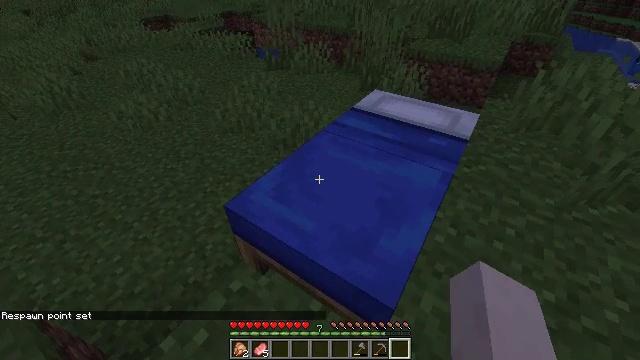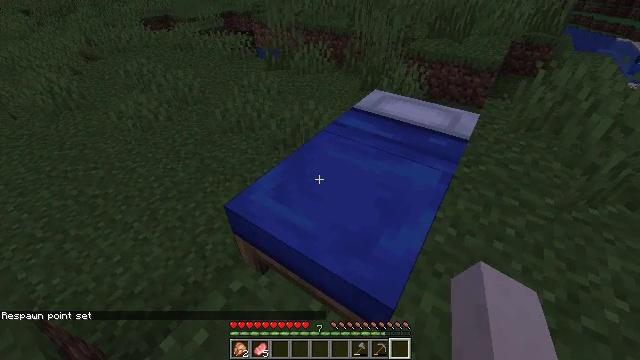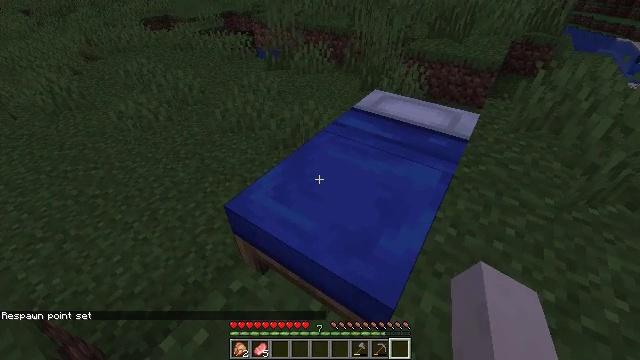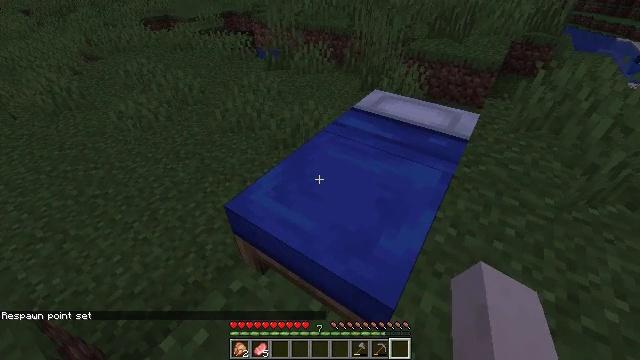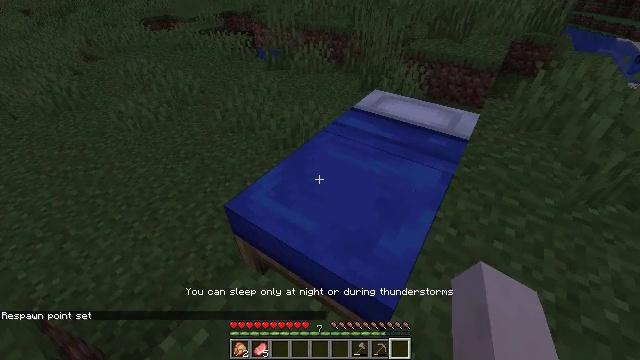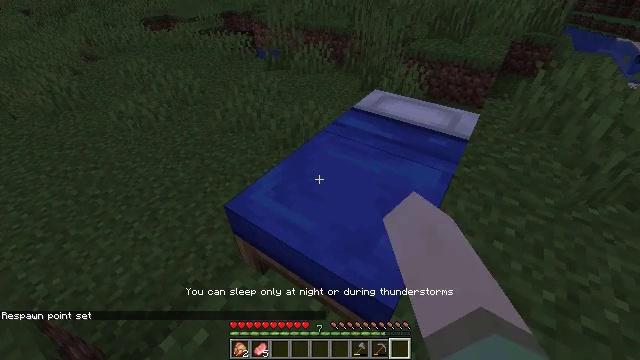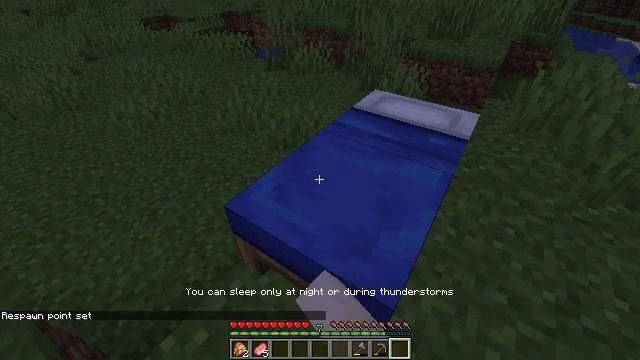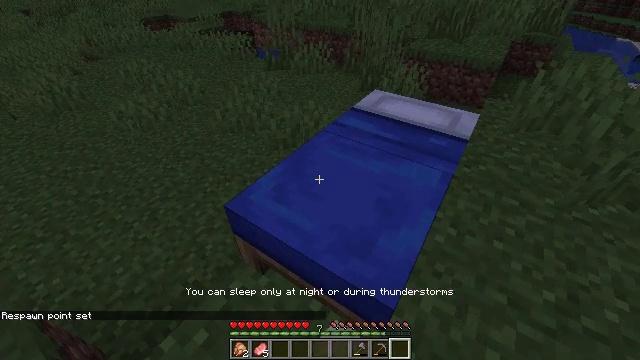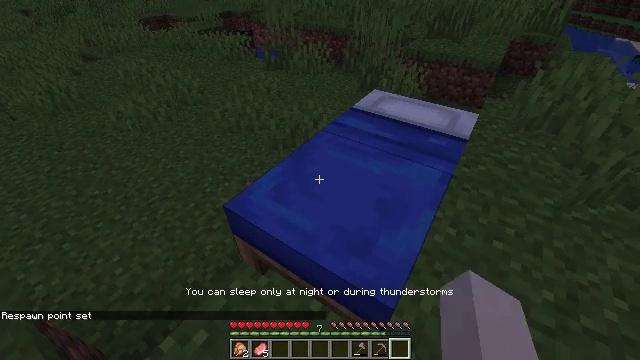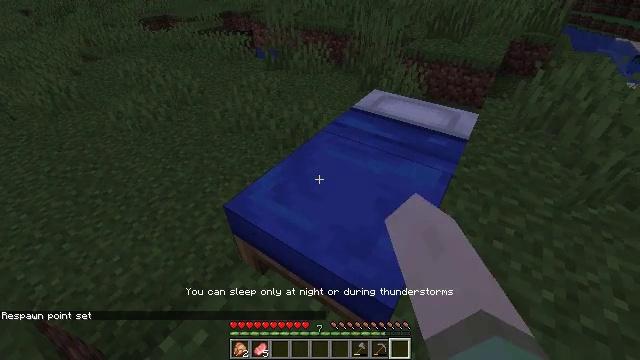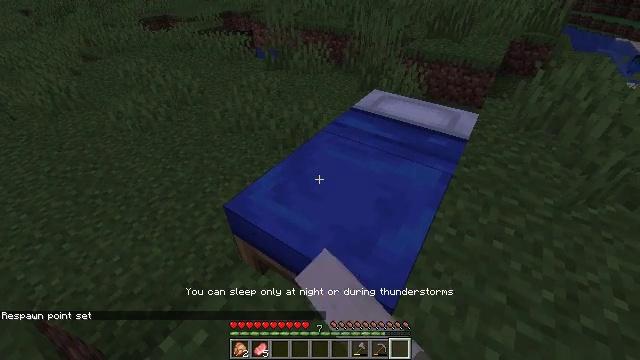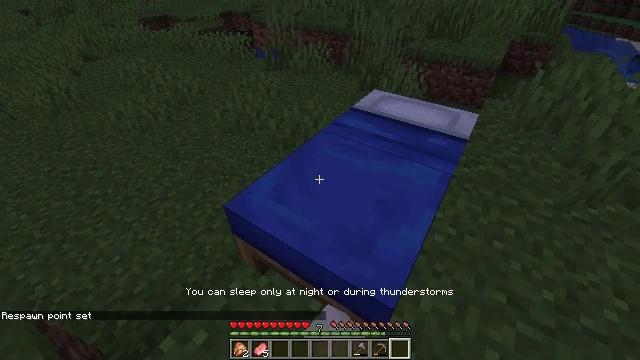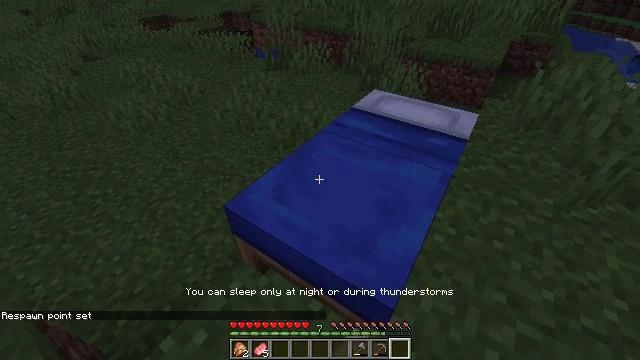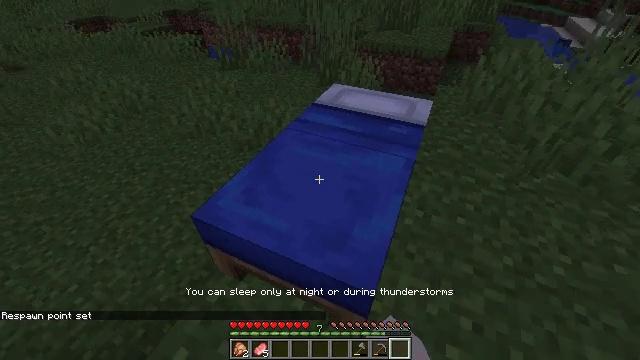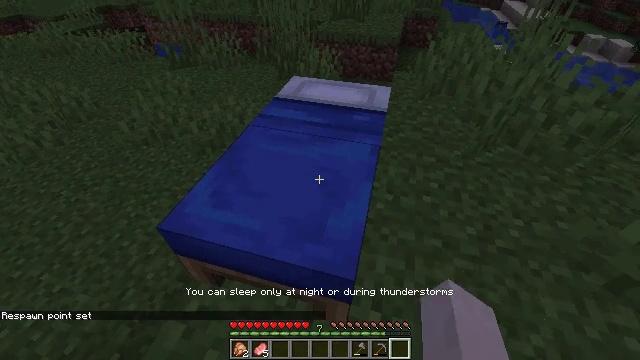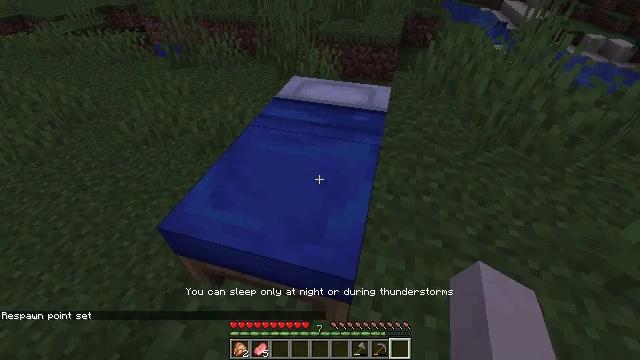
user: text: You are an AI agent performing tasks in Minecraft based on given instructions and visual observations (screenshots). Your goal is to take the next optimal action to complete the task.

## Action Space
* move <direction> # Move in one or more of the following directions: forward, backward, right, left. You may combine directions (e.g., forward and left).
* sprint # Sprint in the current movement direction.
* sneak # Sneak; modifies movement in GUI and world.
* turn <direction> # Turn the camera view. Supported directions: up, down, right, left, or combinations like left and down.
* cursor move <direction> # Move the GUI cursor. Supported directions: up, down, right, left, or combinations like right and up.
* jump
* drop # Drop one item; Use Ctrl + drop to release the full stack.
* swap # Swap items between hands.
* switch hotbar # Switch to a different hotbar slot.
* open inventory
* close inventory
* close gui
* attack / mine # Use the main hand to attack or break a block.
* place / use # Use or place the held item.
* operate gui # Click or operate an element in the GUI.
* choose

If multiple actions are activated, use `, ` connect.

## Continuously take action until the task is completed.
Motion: motion action
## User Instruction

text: Retrieve the blue bed from the ground.
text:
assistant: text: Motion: use / place
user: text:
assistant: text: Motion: use / place
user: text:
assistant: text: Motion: use / place
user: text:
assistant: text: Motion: no_op
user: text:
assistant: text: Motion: no_op
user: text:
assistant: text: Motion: no_op
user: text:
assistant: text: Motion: no_op
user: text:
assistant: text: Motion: no_op
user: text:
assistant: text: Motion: no_op
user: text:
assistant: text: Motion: no_op
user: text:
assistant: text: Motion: no_op
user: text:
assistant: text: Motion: no_op
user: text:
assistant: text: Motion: turn right
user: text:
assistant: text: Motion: turn right and down
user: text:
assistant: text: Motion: no_op
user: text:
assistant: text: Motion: no_op
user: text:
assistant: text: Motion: no_op
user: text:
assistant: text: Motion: use / place
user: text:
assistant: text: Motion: use / place
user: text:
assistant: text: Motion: use / place
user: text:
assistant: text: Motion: use / place
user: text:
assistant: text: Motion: no_op
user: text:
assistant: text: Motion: no_op
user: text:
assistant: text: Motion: no_op
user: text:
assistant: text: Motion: use / place
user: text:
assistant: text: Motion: use / place
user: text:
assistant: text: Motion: use / place
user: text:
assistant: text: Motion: use / place
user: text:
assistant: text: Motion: use / place
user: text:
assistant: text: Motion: use / place